Question: I am trying to initialize Google Map on tab click event because currently I am getting map like this:

'''
(function($) {
/*
* render_map
*
* This function will render a Google Map onto the selected jQuery element
*
* @type function
* @date 8/11/2013
* @since 4.3.0
*
* @param $el (jQuery element)
* @return n/a
*/
function render_map( $el ) {
// var
var $markers = $el.find('.marker');
// vars
var args = {
zoom : 16,
center : new google.maps.LatLng(0, 0),
mapTypeId : google.maps.MapTypeId.ROADMAP
};
// create map
var map = new google.maps.Map( $el[0], args);
// add a markers reference
map.markers = [];
// add markers
$markers.each(function(){
add_marker( $(this), map );
});
// center map
center_map( map );
}
/*
* add_marker
*
* This function will add a marker to the selected Google Map
*
* @type function
* @date 8/11/2013
* @since 4.3.0
*
* @param $marker (jQuery element)
* @param map (Google Map object)
* @return n/a
*/
function add_marker( $marker, map ) {
// var
var latlng = new google.maps.LatLng( $marker.attr('data-lat'), $marker.attr('data-lng') );
// create marker
var marker = new google.maps.Marker({
position : latlng,
map : map
});
// add to array
map.markers.push( marker );
// if marker contains HTML, add it to an infoWindow
if( $marker.html() )
{
// create info window
var infowindow = new google.maps.InfoWindow({
content : $marker.html()
});
// show info window when marker is clicked
google.maps.event.addListener(marker, 'click', function() {
infowindow.open( map, marker );
});
}
}
/*
* center_map
*
* This function will center the map, showing all markers attached to this map
*
* @type function
* @date 8/11/2013
* @since 4.3.0
*
* @param map (Google Map object)
* @return n/a
*/
function center_map( map ) {
// vars
var bounds = new google.maps.LatLngBounds();
// loop through all markers and create bounds
$.each( map.markers, function( i, marker ){
var latlng = new google.maps.LatLng( marker.position.lat(), marker.position.lng() );
bounds.extend( latlng );
});
// only 1 marker?
if( map.markers.length == 1 )
{
// set center of map
map.setCenter( bounds.getCenter() );
map.setZoom( 16 );
}
else
{
// fit to bounds
map.fitBounds( bounds );
}
}
/*
* document ready
*
* This function will render each map when the document is ready (page has loaded)
*
* @type function
* @date 8/11/2013
* @since 5.0.0
*
* @param n/a
* @return n/a
*/
$(document).ready(function(){
$('.acf-map').each(function(){
render_map( $(this) );
});
});
})(jQuery);
'''
'''
$( ".map" ).click(function() {
google.maps.event.trigger(map, 'resize');
map.setCenter(center);
});
'''
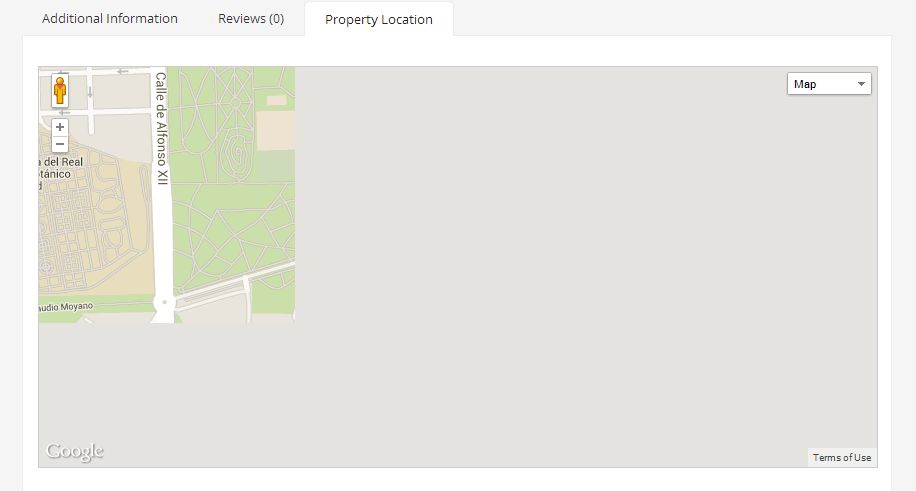
Answer: '''
var map = new google.maps.Map( $el[0], args); //locally scoped in render_map($el)
'''
1) map variable is not globally declared.
So when you try to execute this below code, you will suffer an error.
'''
$( ".map" ).click(function() {
google.maps.event.trigger(map, 'resize');
map.setCenter(center);
});
'''
# Try #1
Try to change 'map' as global variable.
# Try #2
Make it as a 'delegate' event handler and add the below code to 'render_map( $el )' method.
'''
$(document).on('click', '.map', function() {
google.maps.event.trigger(map, 'resize');
map.setCenter(center);
});
'''